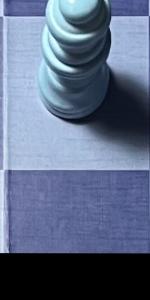
Label: Empty